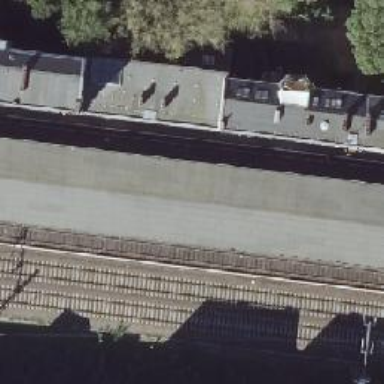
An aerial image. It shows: Light rail station that serves as halt on the railway.